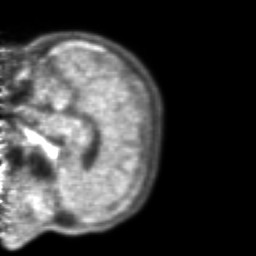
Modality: PET
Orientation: sagittal
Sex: female
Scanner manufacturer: ge